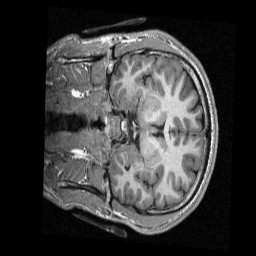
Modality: T1w
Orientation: coronal
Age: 26
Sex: male
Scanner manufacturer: siemens
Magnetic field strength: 3 T
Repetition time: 2.3 s
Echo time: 0.00298 s